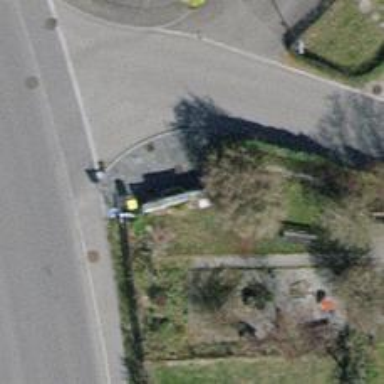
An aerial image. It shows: Bench.